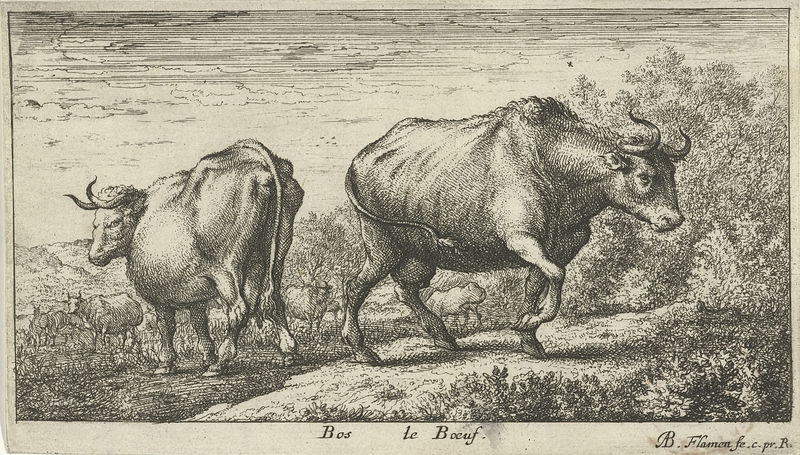
Titel: Stieren
Künstler: Albert Flamen
Standort: Amsterdam
Institution: Rijksmuseum
Schlagwörter: white, black, france, gray, three, two, brown, clouds, sky, hill, netherlands, trees, grass, path, drawing, animals, bird, tail, birds, french, faces, pasture, rural, leaves, large, engraving, pencil, cattle, cows, hoof, horn, horns, hooves, land, tan, hors, standing, angry, hoofs, countryside, chicken, fat, ox, te, haunch, bulls, meat, haunches, udder, tails, boeuf, beef, buffalo, udders, rise, steer, boas, bos, flamen, flok, surly, weds, steers, bos le boeuf